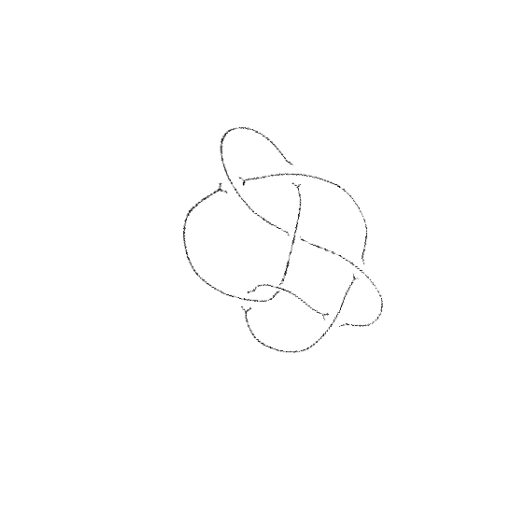
Crossing number: 7